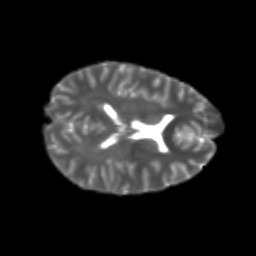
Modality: T2w
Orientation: axial
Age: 22
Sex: female
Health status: healthy
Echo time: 0.074 s